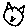
Label: cat